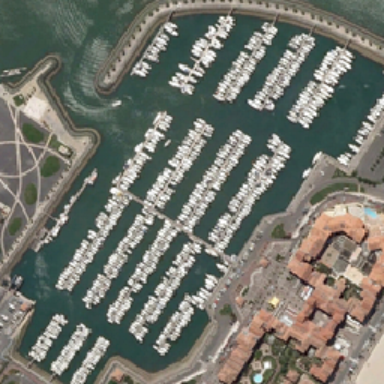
Red port resident roof .